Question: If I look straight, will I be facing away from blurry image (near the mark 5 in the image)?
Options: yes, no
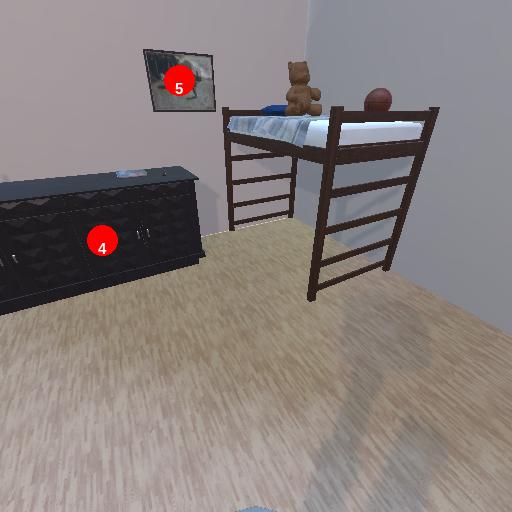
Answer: yes